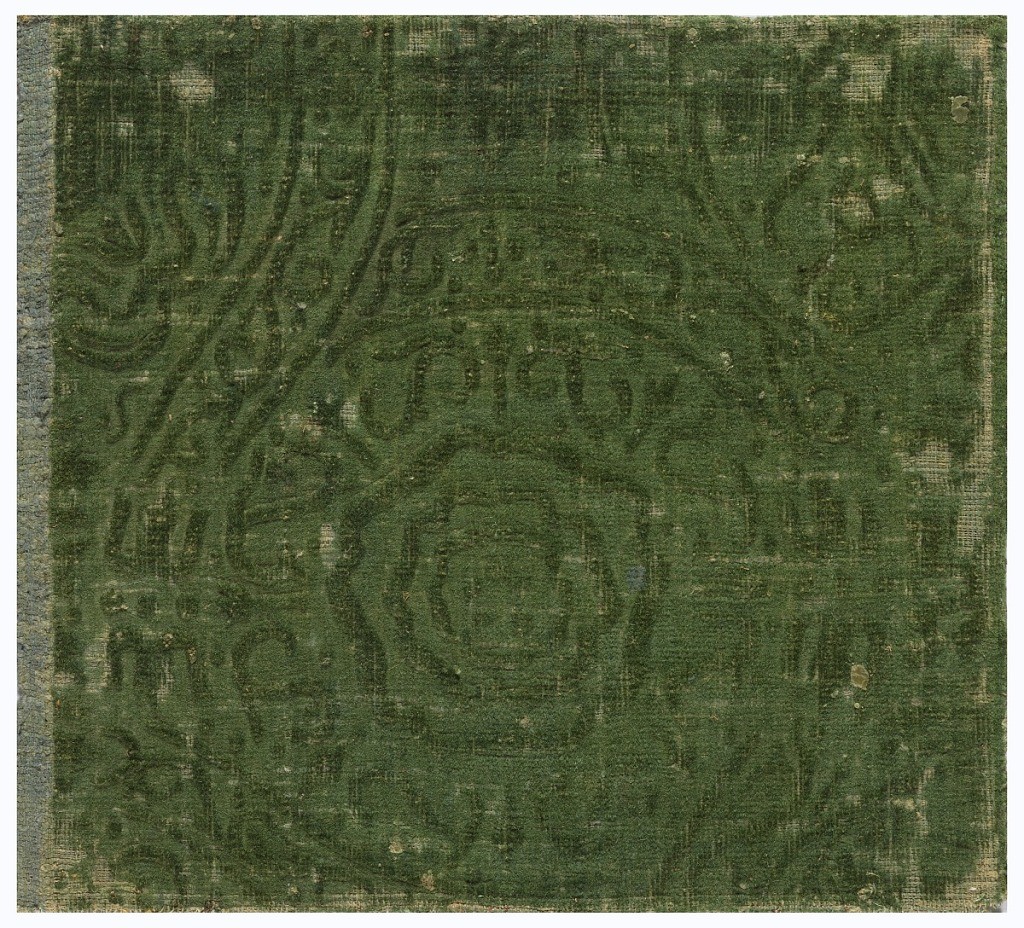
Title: Fragments
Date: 16th–17th century
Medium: wool, linen Technique: supplementary wool pile in a linen plain weave foundation (velvet); stamped (embossed)
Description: Tudor rose and strap motifs in green.